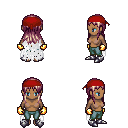
a pixel art fantasy rpg character, female body template, human, dark skin, white tattered cape, teal pants, white blonde unkempt hairstyle, red bandana, gold gloves, metal boots, four views (front, back, left, right), 2x2 character sprite sheet, small pixel art, hard edges, no anti-aliasing